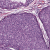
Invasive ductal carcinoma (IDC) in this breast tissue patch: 0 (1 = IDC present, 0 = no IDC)